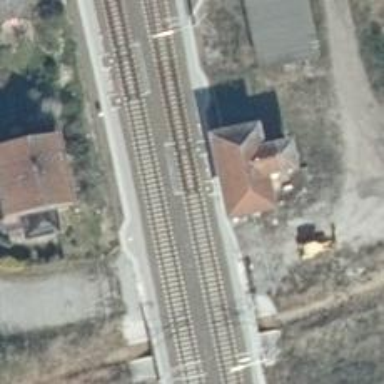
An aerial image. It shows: Railway switch.